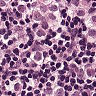
Metastatic tissue present: yes